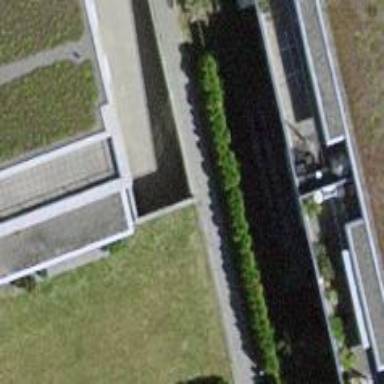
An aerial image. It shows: Parking entrance.